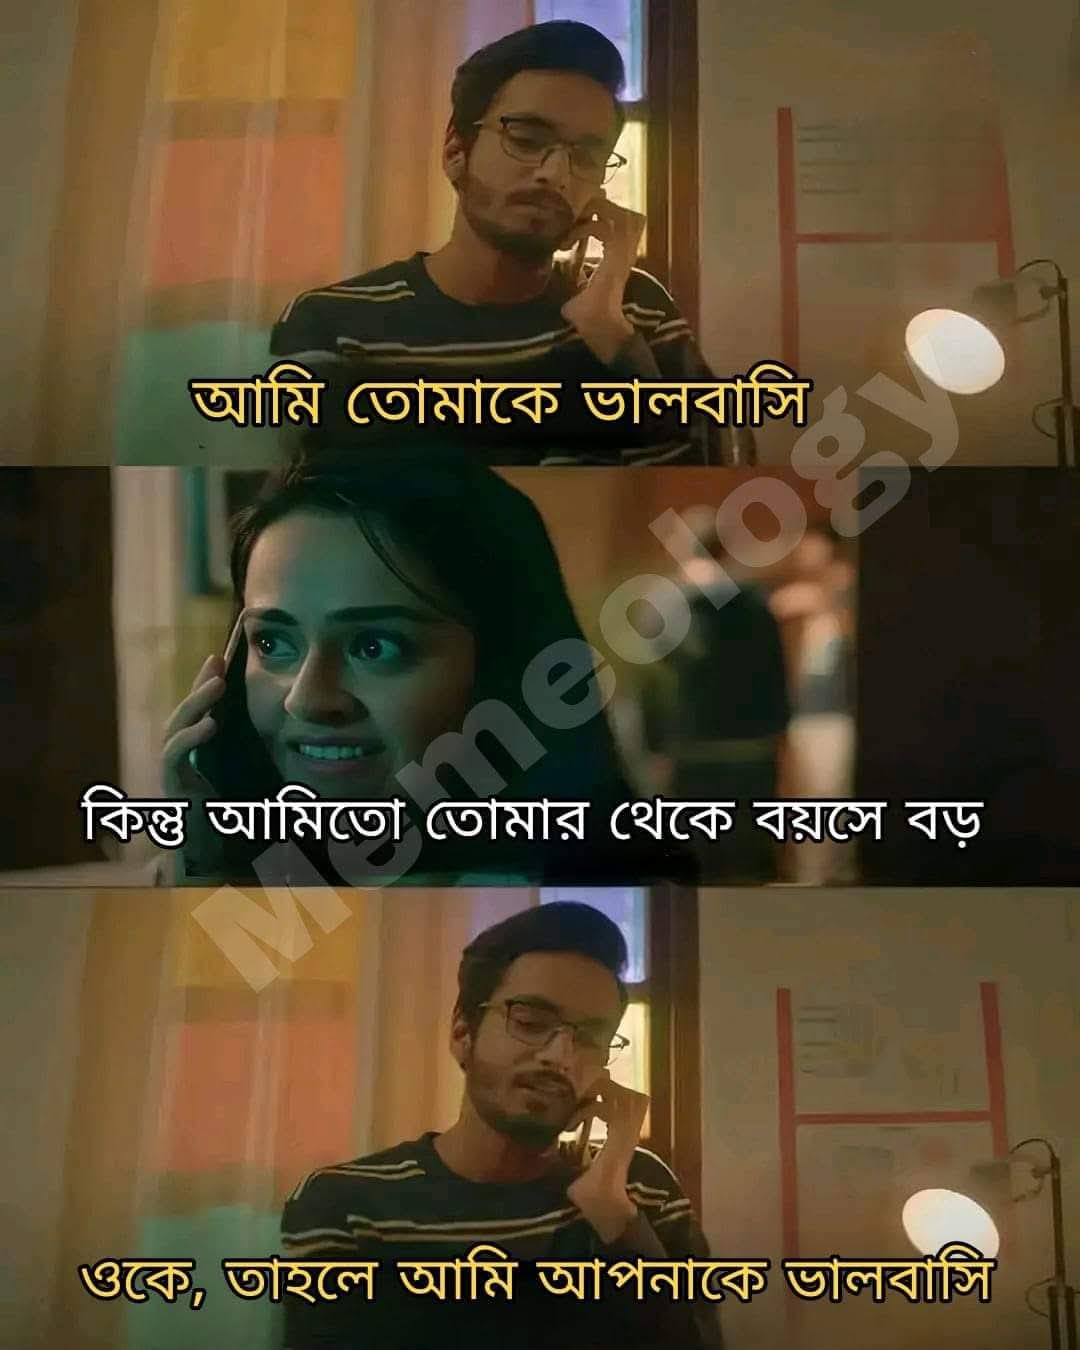
Text: আমি তোমাকে ভালবাসি কিন্তু আমিতো তোমার থেকে বয়সে বড় ওকে, তাহলে আমি আপনাকে ভালবাসি
Label: Non Hate